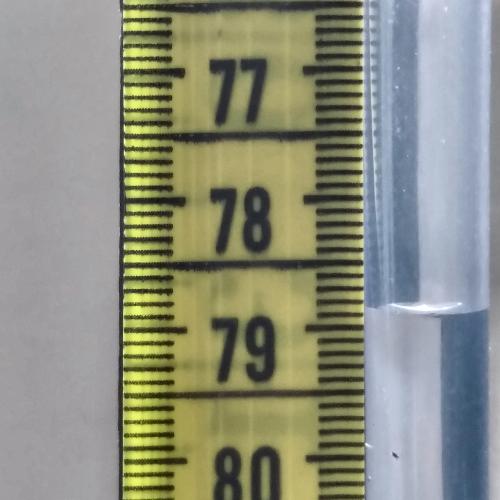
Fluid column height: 78.9 cm